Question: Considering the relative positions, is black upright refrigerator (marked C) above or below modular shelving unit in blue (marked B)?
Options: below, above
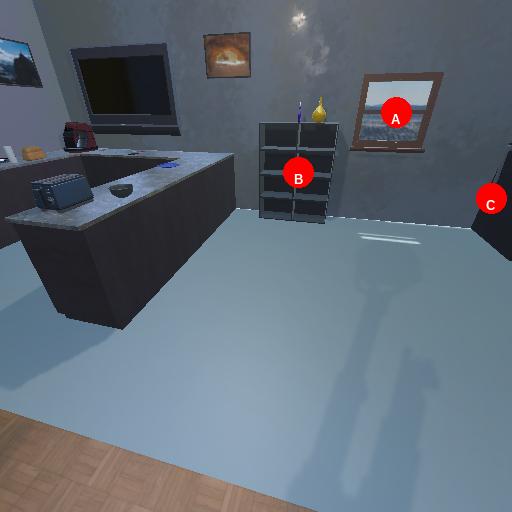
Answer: below